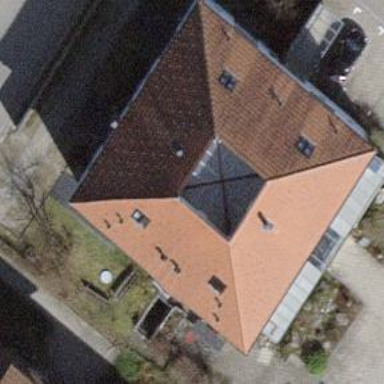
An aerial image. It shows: Clinic.